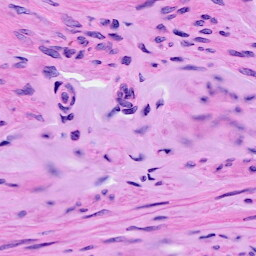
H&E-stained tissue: Ovarian